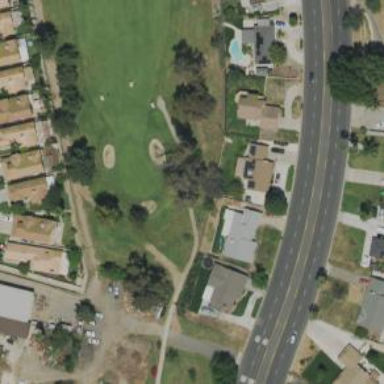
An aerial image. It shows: Service road designated as golf cart path.